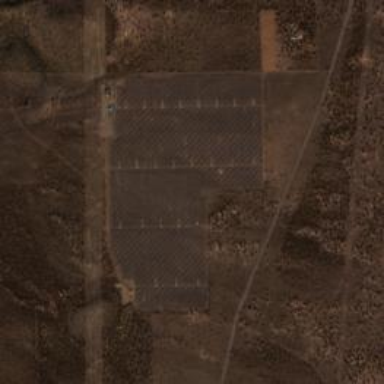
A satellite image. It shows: Solar power plant with photovoltaic technology surrounded by fence.